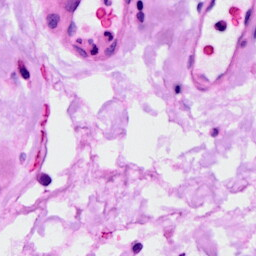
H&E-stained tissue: Ovarian